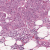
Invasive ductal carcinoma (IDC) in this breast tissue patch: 1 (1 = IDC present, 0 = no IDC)